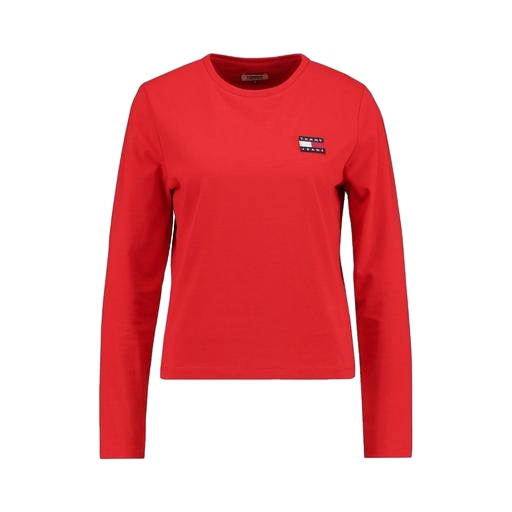
red long-sleeve t-shirt, red crewneck long sleeve jersey tee, longsleeve t-shirt, white background